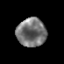
Tissue: prostate
Cell type: Myeloid cells
Senescence score: 0.3412
Nuclear area (px): 823
Mean DAPI intensity: 116.487